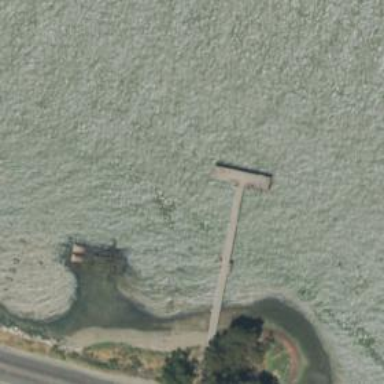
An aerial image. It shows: Footway leading to man-made pier.